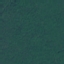
Label: Forest